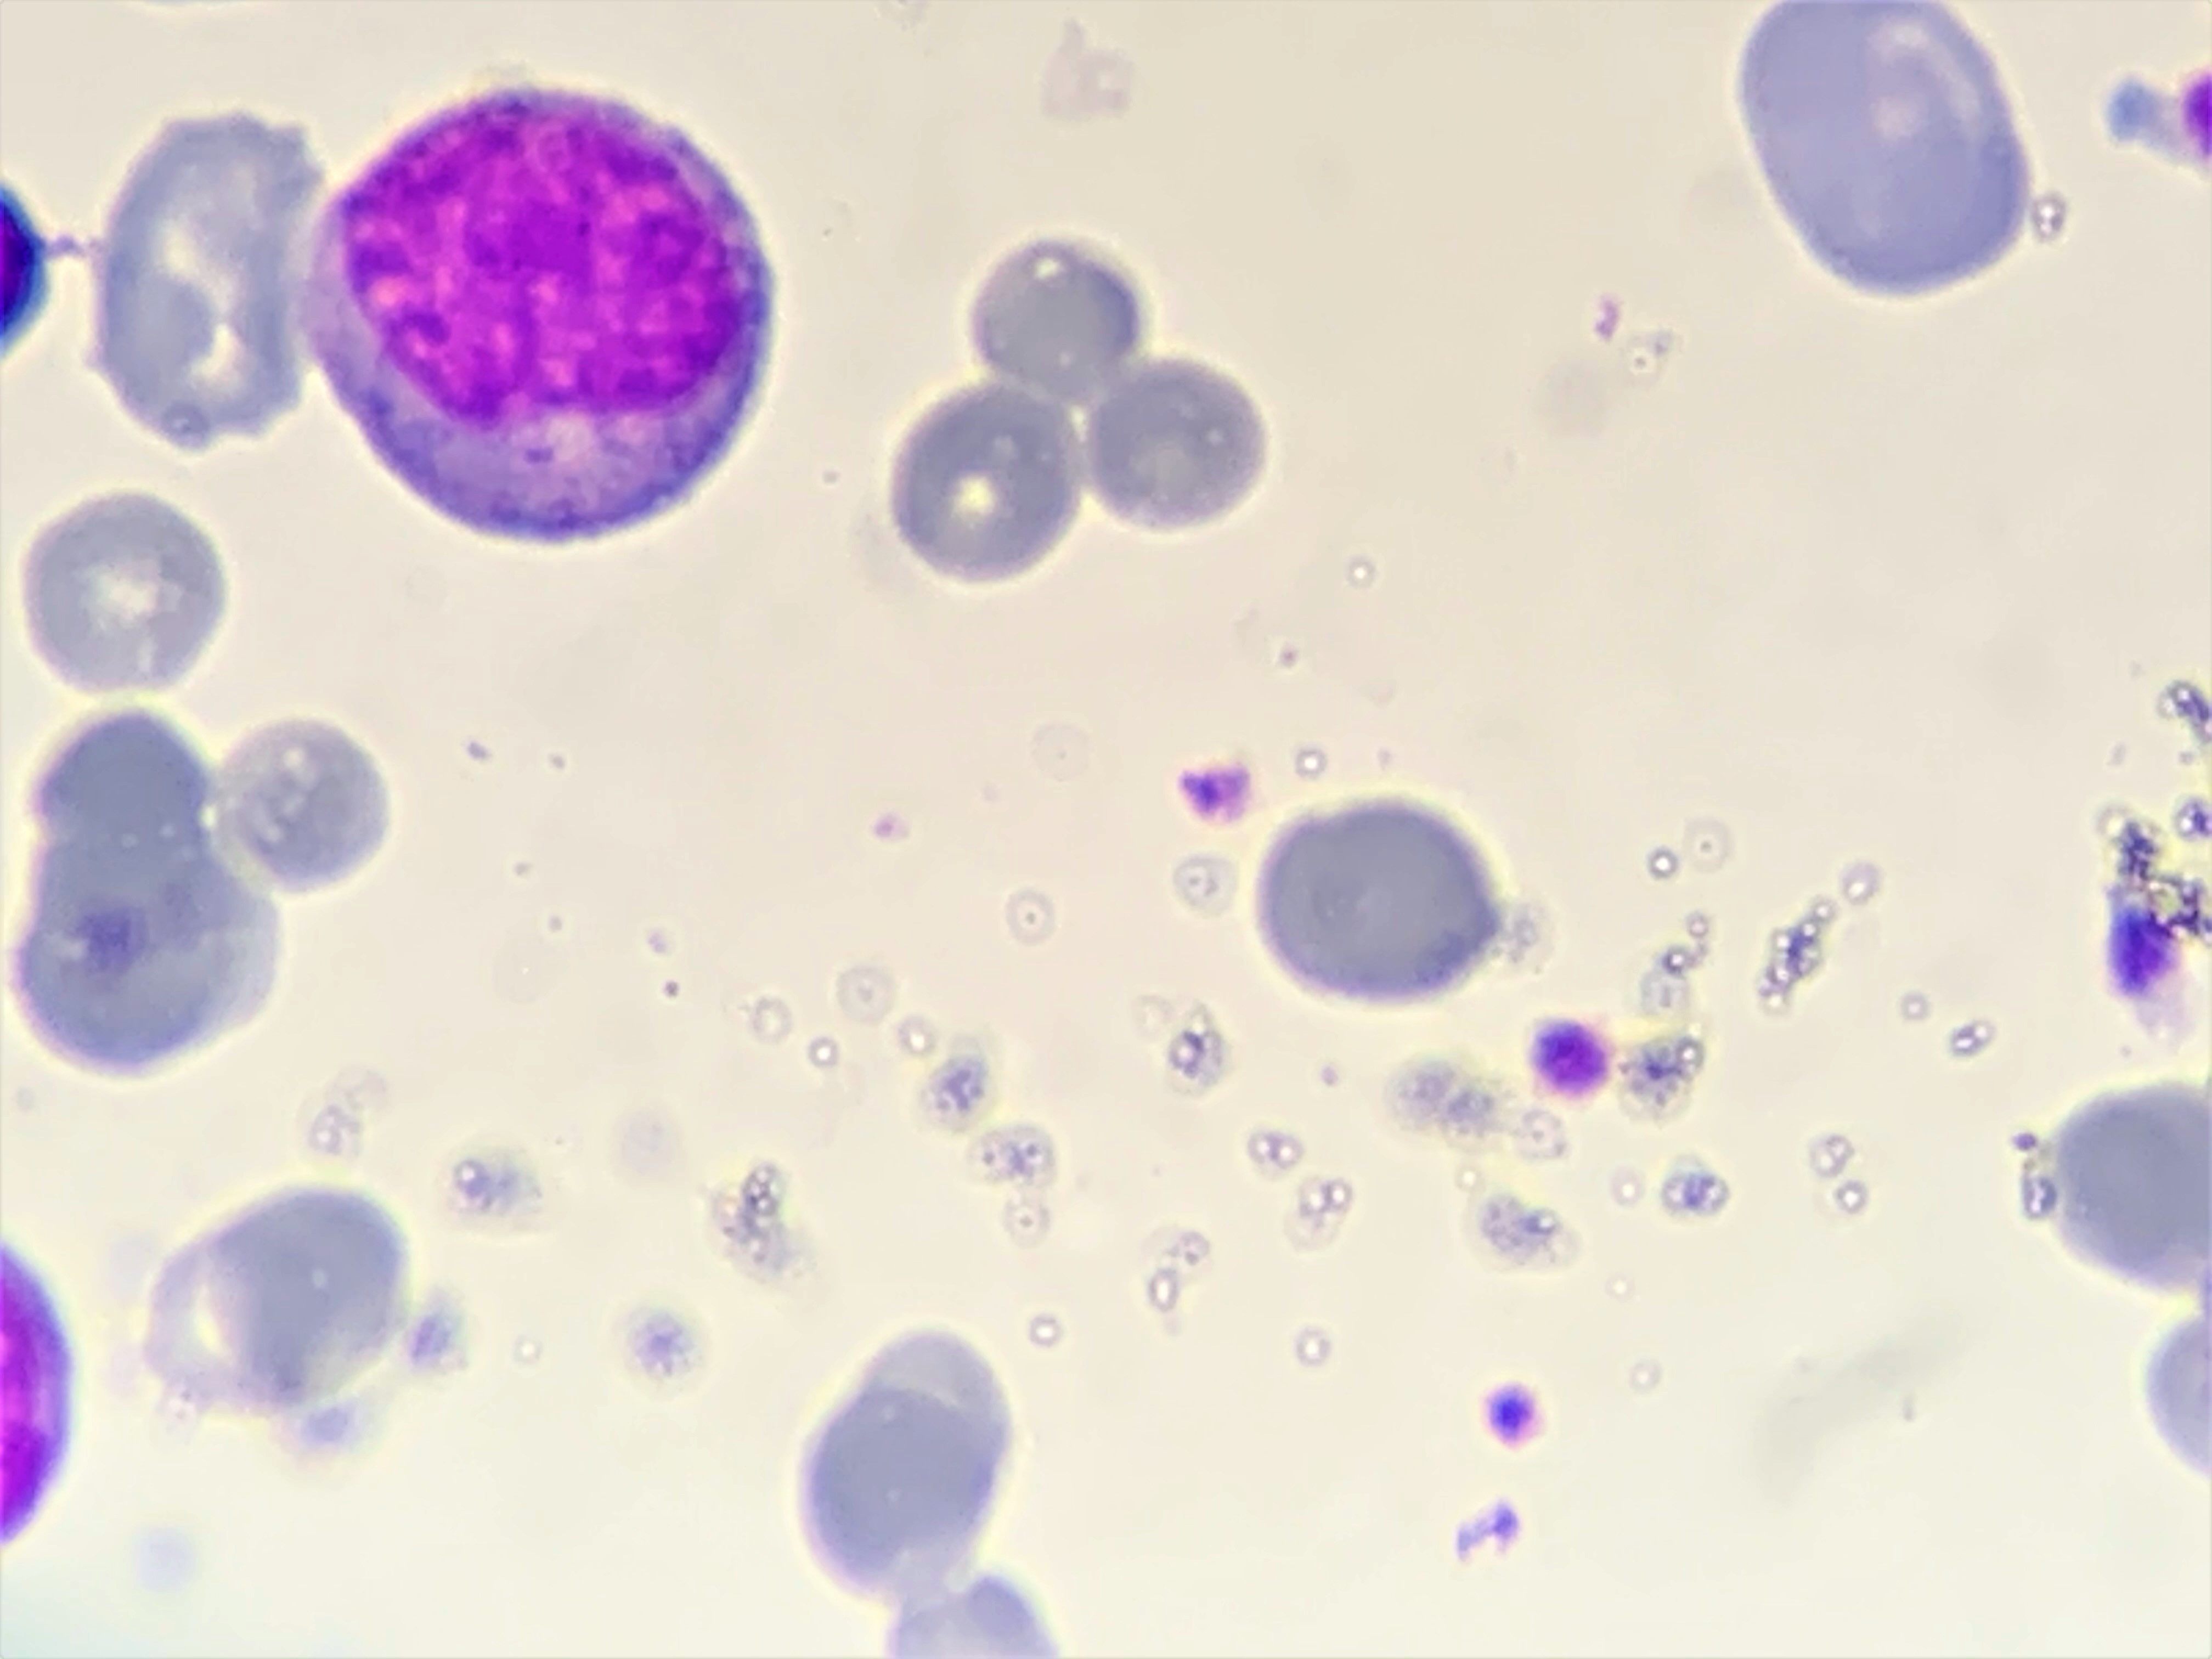
Cell type: MYELOCYTE